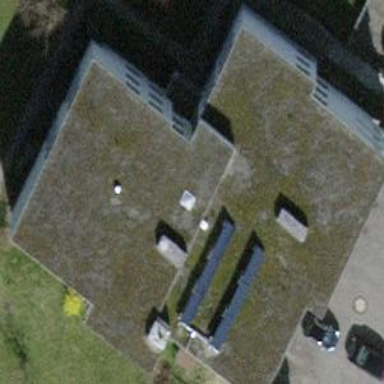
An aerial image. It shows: Building with apartments and flat roof.